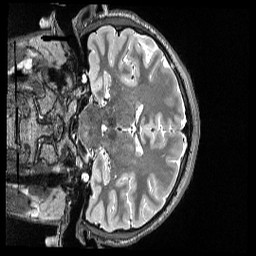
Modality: T2w
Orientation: coronal
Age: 20
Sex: male
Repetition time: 3.2 s
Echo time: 0.563 s